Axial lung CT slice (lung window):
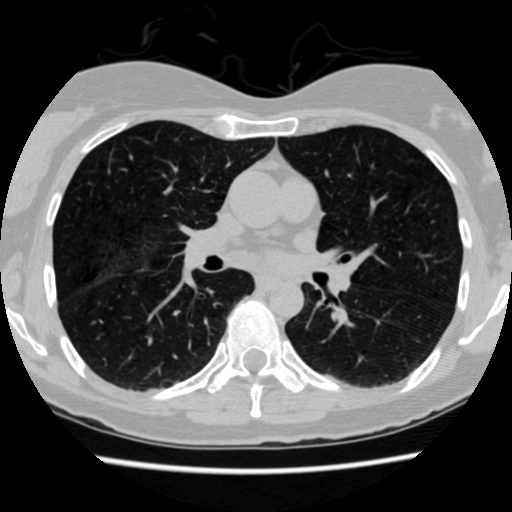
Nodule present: no